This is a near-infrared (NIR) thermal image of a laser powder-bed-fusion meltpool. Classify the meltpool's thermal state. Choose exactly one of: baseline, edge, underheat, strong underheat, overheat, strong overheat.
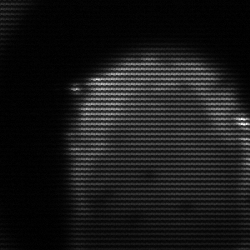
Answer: edge